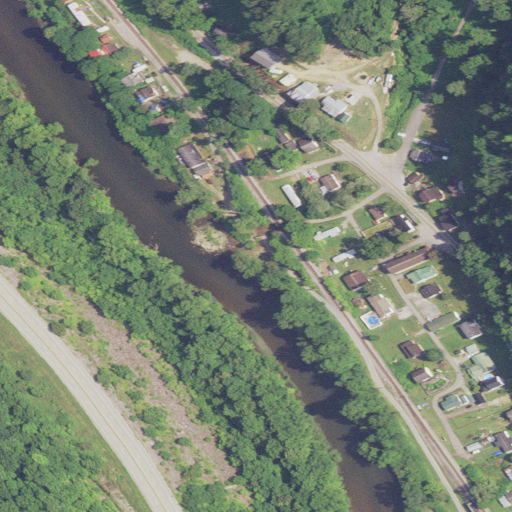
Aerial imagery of valley in West Virginia named Henry Hollow containing low intensity development, medium intensity development, deciduous forest, open water, open development, mixed forest, grassland, and high intensity development